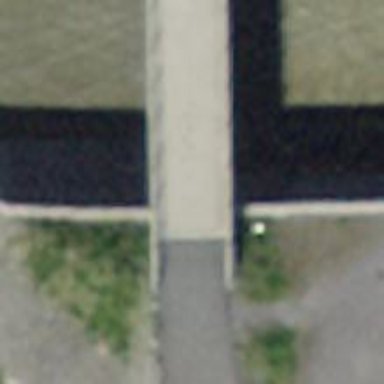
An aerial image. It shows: Asphalt path crossing over bridge.